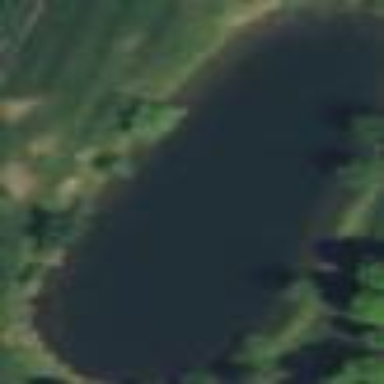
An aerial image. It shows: Pond surrounded by natural water.